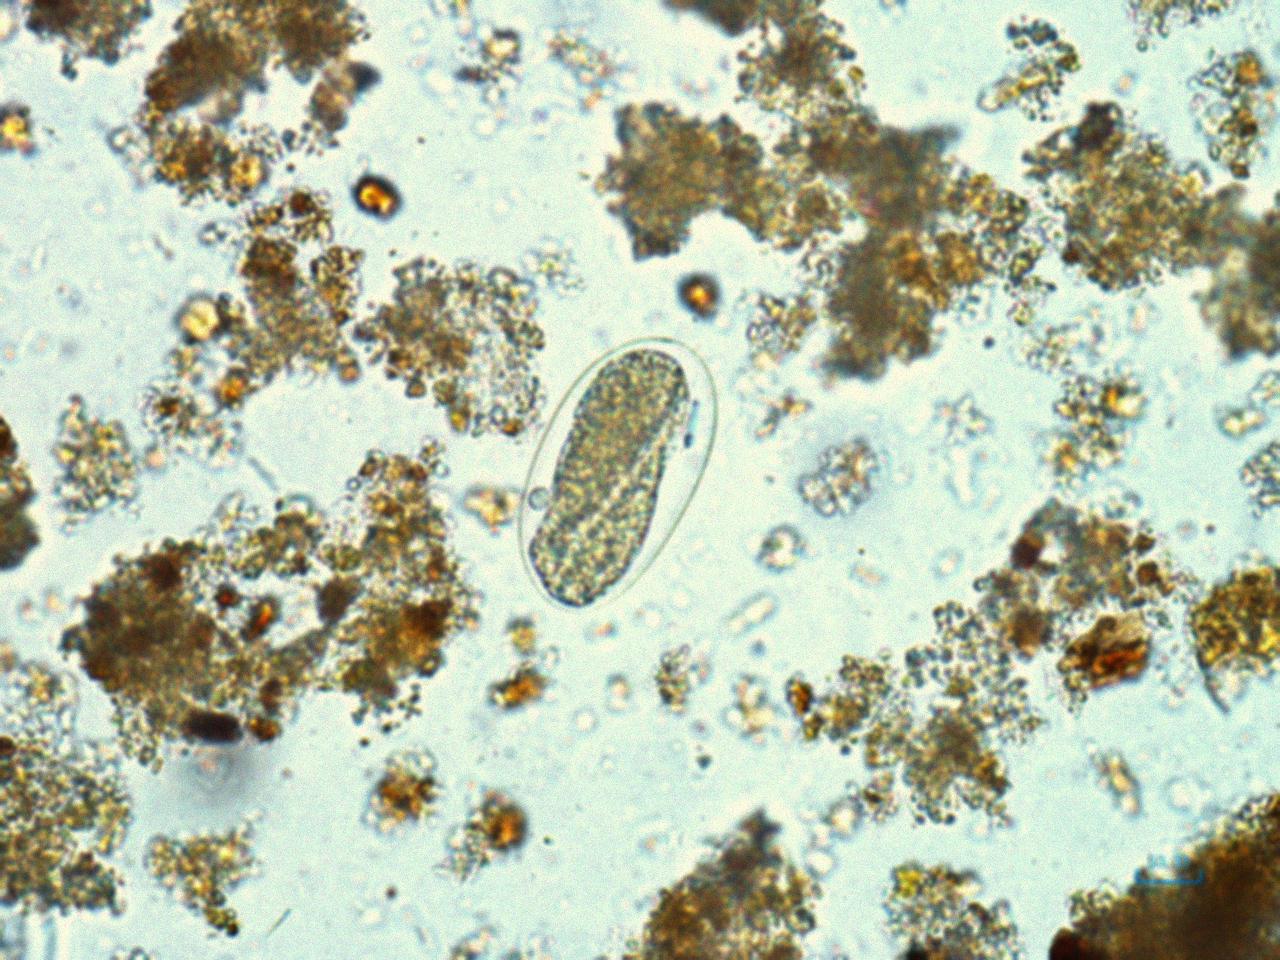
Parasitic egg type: Hookworm egg